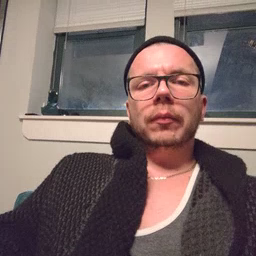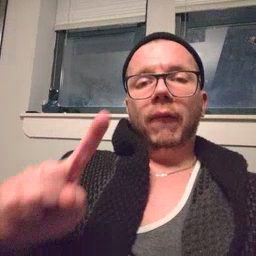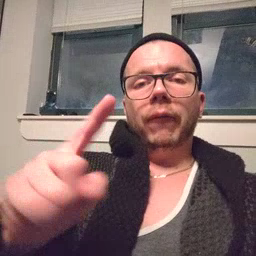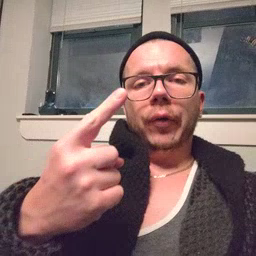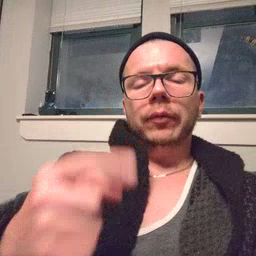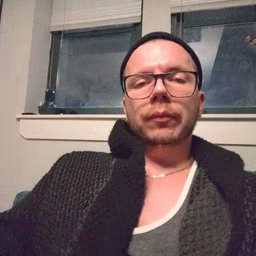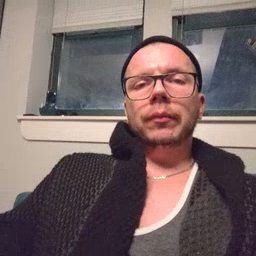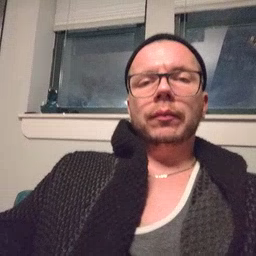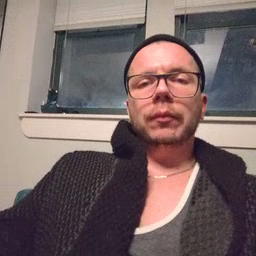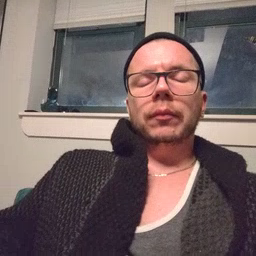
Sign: first